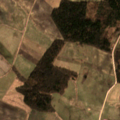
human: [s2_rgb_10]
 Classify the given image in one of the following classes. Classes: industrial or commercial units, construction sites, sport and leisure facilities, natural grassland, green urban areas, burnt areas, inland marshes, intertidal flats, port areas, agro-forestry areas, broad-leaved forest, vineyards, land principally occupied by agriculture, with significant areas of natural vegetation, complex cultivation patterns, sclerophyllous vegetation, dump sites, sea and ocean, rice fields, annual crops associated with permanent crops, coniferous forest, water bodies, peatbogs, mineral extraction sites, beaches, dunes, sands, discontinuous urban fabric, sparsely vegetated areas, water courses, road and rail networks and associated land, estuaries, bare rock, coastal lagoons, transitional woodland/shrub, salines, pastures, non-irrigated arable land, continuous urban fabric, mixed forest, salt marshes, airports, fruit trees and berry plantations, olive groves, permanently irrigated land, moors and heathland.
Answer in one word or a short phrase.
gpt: non-irrigated arable land, complex cultivation patterns, coniferous forest